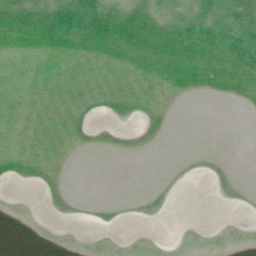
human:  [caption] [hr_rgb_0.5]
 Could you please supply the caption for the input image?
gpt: A part of a golf course with green turfs and some bunkers and withered trees .

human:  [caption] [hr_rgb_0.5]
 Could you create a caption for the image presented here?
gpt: There are turfs and some bunkers and withered trees in the golf course .

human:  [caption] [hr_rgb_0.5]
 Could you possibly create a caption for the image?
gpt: This is a part of a golf course with green turfs and some bunkers and trees .

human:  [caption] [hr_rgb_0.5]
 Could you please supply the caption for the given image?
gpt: A part of a golf course with green turfs and some bunkers and withered trees .

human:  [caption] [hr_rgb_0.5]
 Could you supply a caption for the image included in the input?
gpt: Green turfs and some bunkers and withered trees in the golf course .